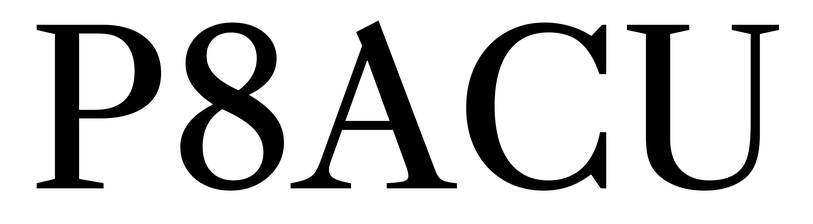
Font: LibreCaslonText_Regular